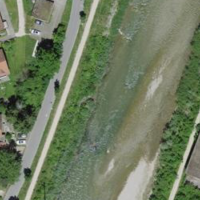
EUNIS habitat code: 15
Species observed at this site:
Echium vulgare